Interaction volume radius: 10 \u00c5
Interaction volume height: 25 \u00c5
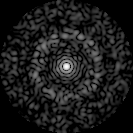
Disorder parameter: 0.8381